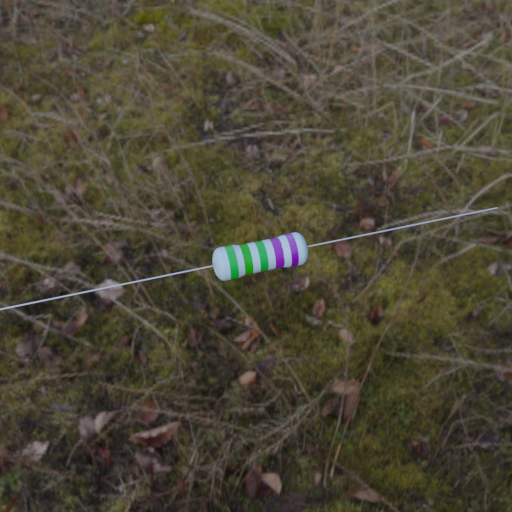
Resistor colour bands (in order): green, green, green, violet, violet